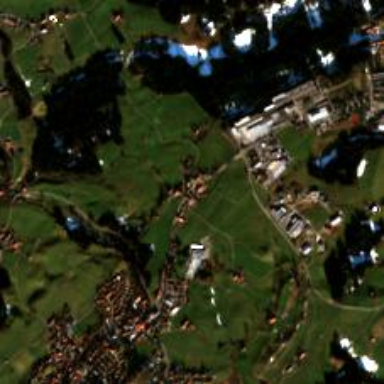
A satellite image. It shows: Small hamlet.